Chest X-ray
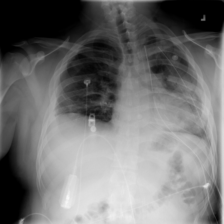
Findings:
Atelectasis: negative
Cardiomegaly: negative
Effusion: negative
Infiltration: positive
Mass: negative
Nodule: negative
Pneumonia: negative
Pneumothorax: positive
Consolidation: negative
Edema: negative
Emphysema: negative
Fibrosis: negative
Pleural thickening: negative
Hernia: negative